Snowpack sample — Snodgrass Mountain, Crested Butte, Colorado (2/4/25, 12:06 PM MST)
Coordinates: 38.923, -106.968
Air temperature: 35 °F
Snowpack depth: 80 cm
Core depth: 20 cm
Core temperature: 33.8 °F
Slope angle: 14°, slope face: 78°
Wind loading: low
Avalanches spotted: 0
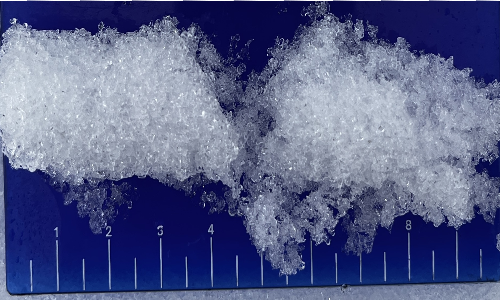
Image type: core
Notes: No avalanches nearby, unusually warm weather for the last month reported by residents, Collected 25 yards from treeline